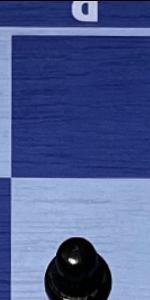
Label: Empty